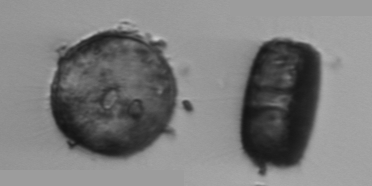
Label: Thalassiosira